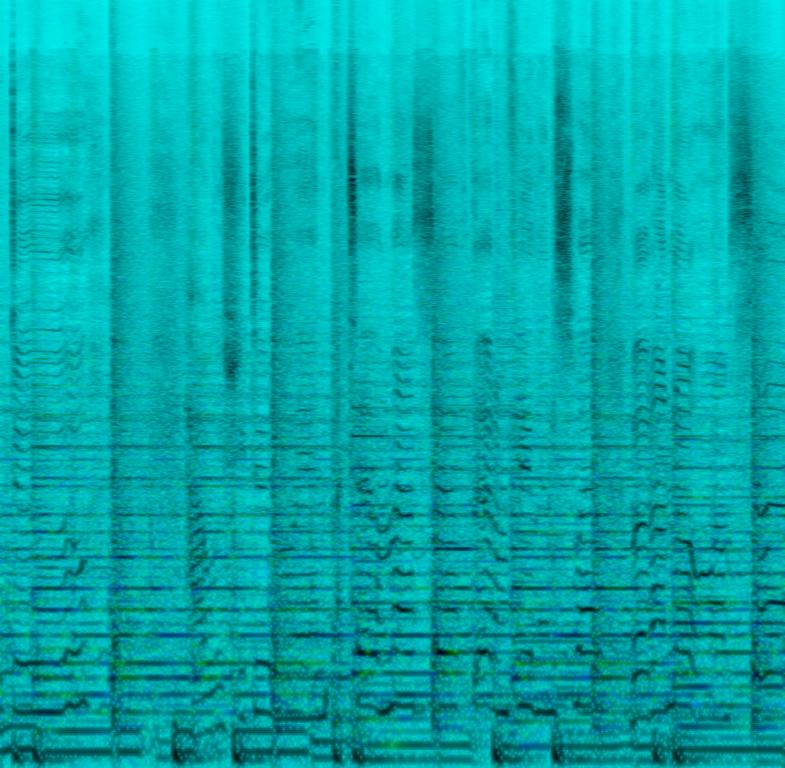
The low quality recording features a passionate male vocal, alongside harmonizing female vocals, singing over simple bass guitar, punchy snare, soft kick hits, acoustic rhythm guitar, groovy piano melody and shimmering hi-hats. It sounds emotional.